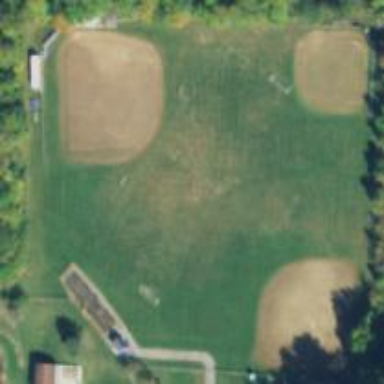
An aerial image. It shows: Sports center offering facilities for baseball and soccer.